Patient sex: F
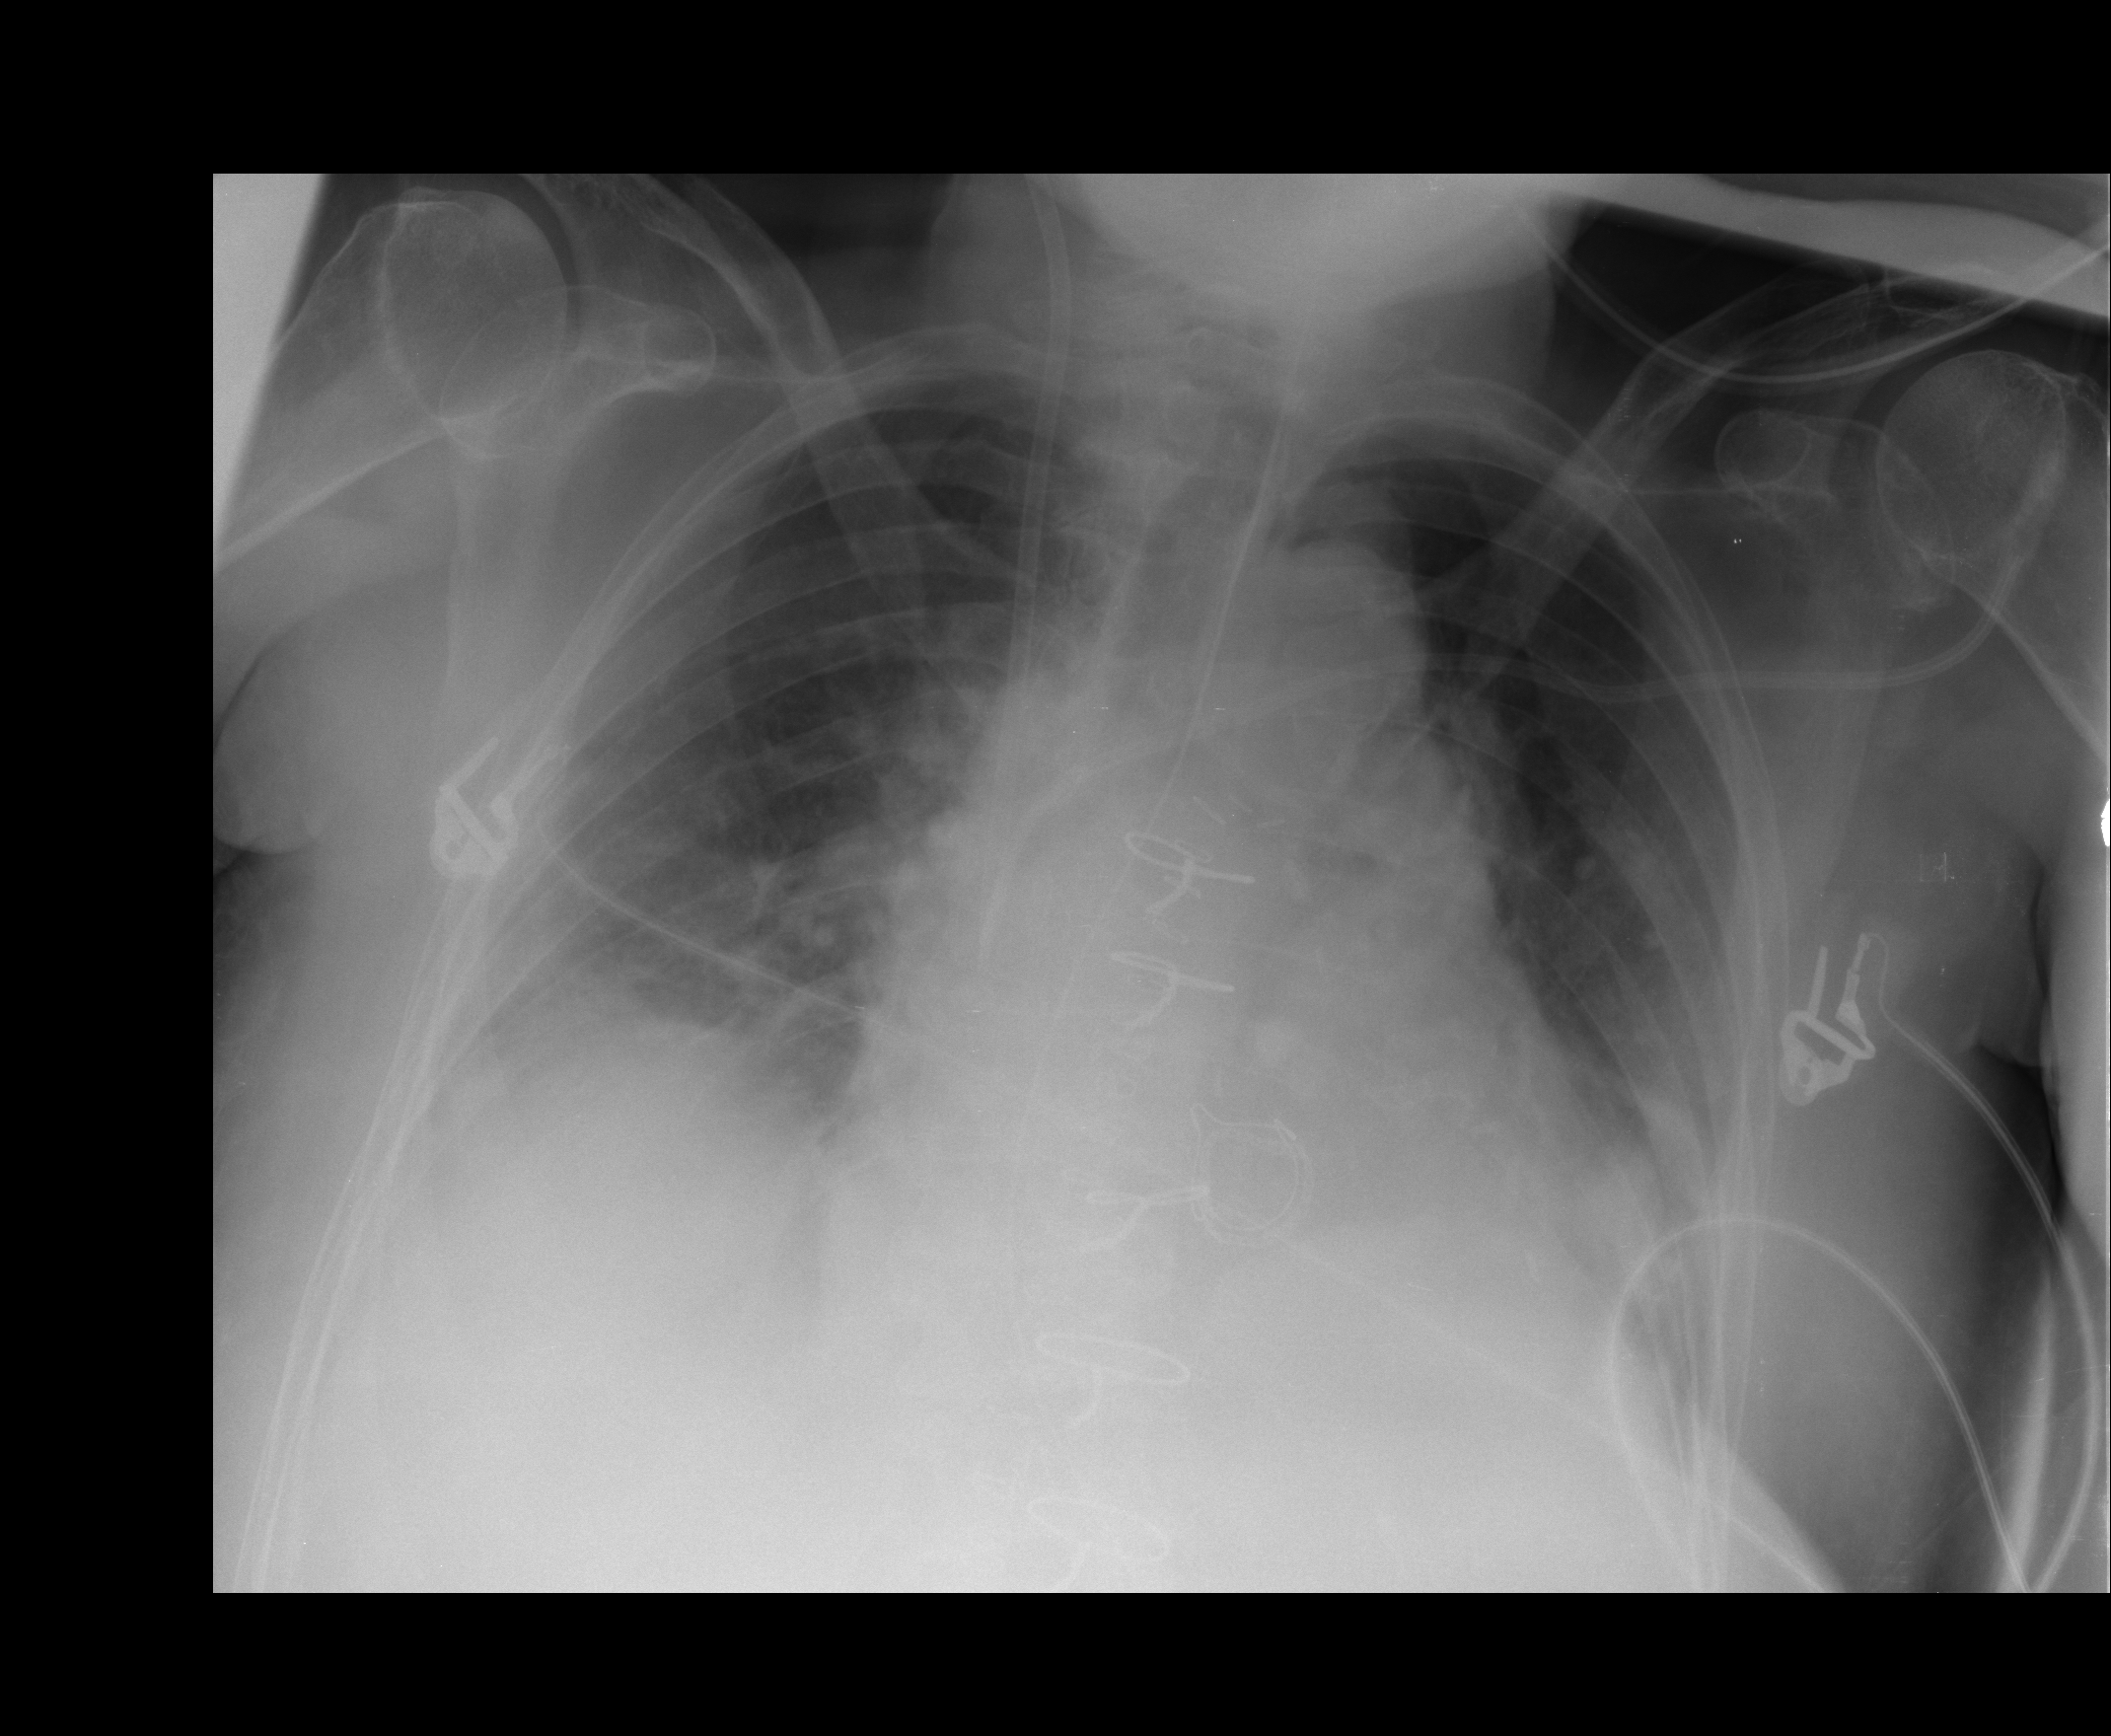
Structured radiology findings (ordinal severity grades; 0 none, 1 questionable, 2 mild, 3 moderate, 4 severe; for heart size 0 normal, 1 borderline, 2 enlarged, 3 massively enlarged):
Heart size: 2
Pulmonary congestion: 2
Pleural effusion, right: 2
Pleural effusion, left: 0
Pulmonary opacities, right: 2
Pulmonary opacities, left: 2
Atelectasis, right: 2
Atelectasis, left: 2